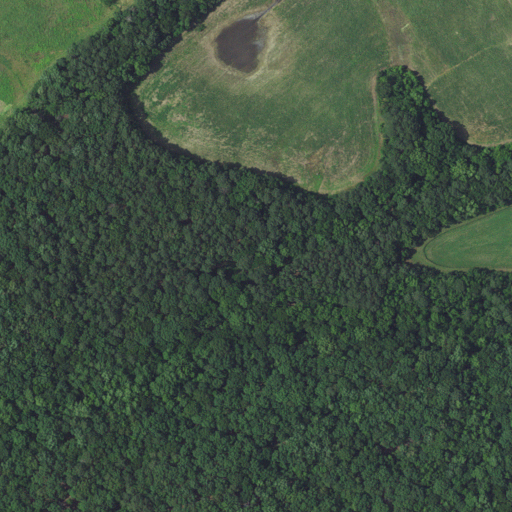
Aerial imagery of ridge(s) in North Carolina named Fork Section containing deciduous forest, mixed forest, cultivated crops, evergreen forest, grassland, and pasture